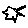
Label: star